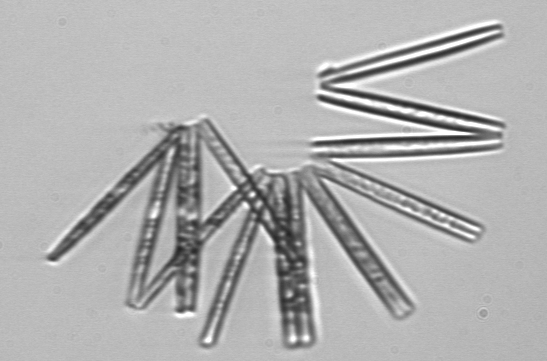
Label: Thalassionema